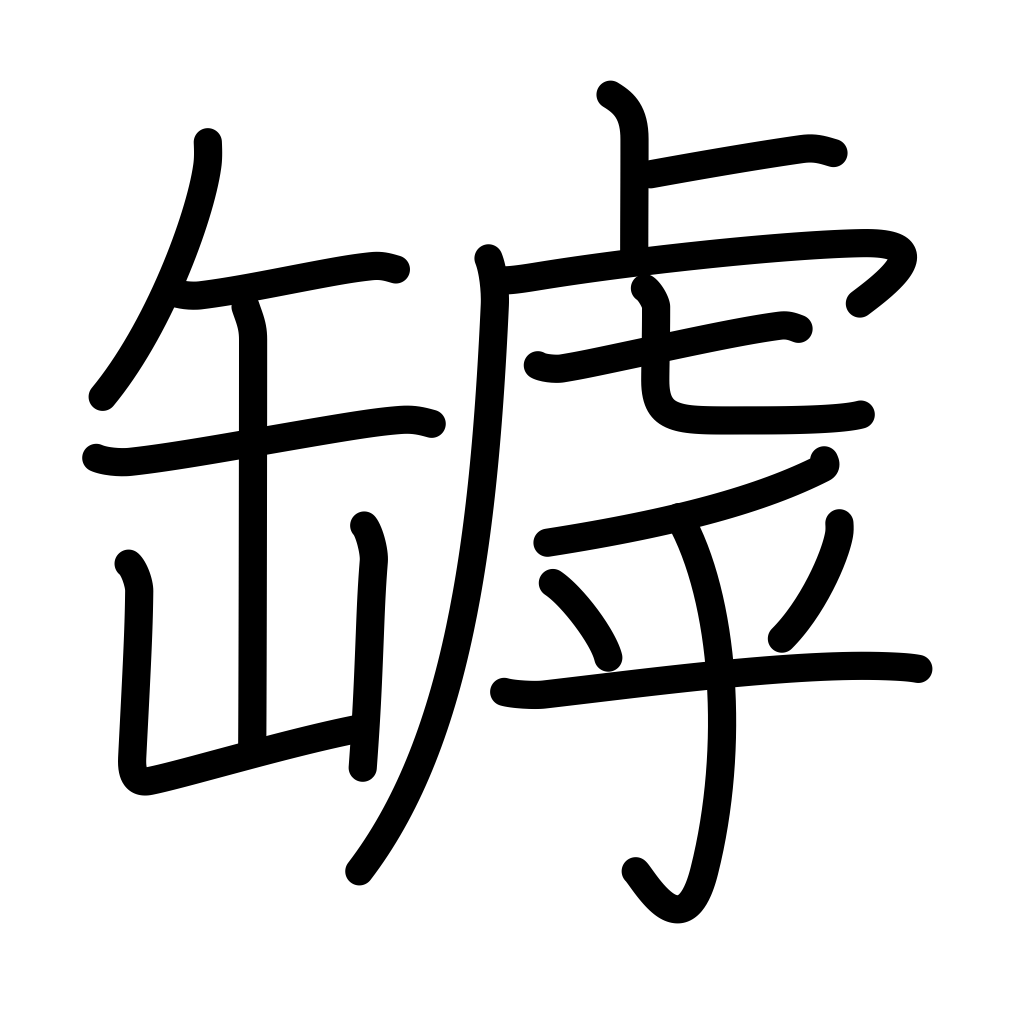
Meaning: fissure, crack, hole